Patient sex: M
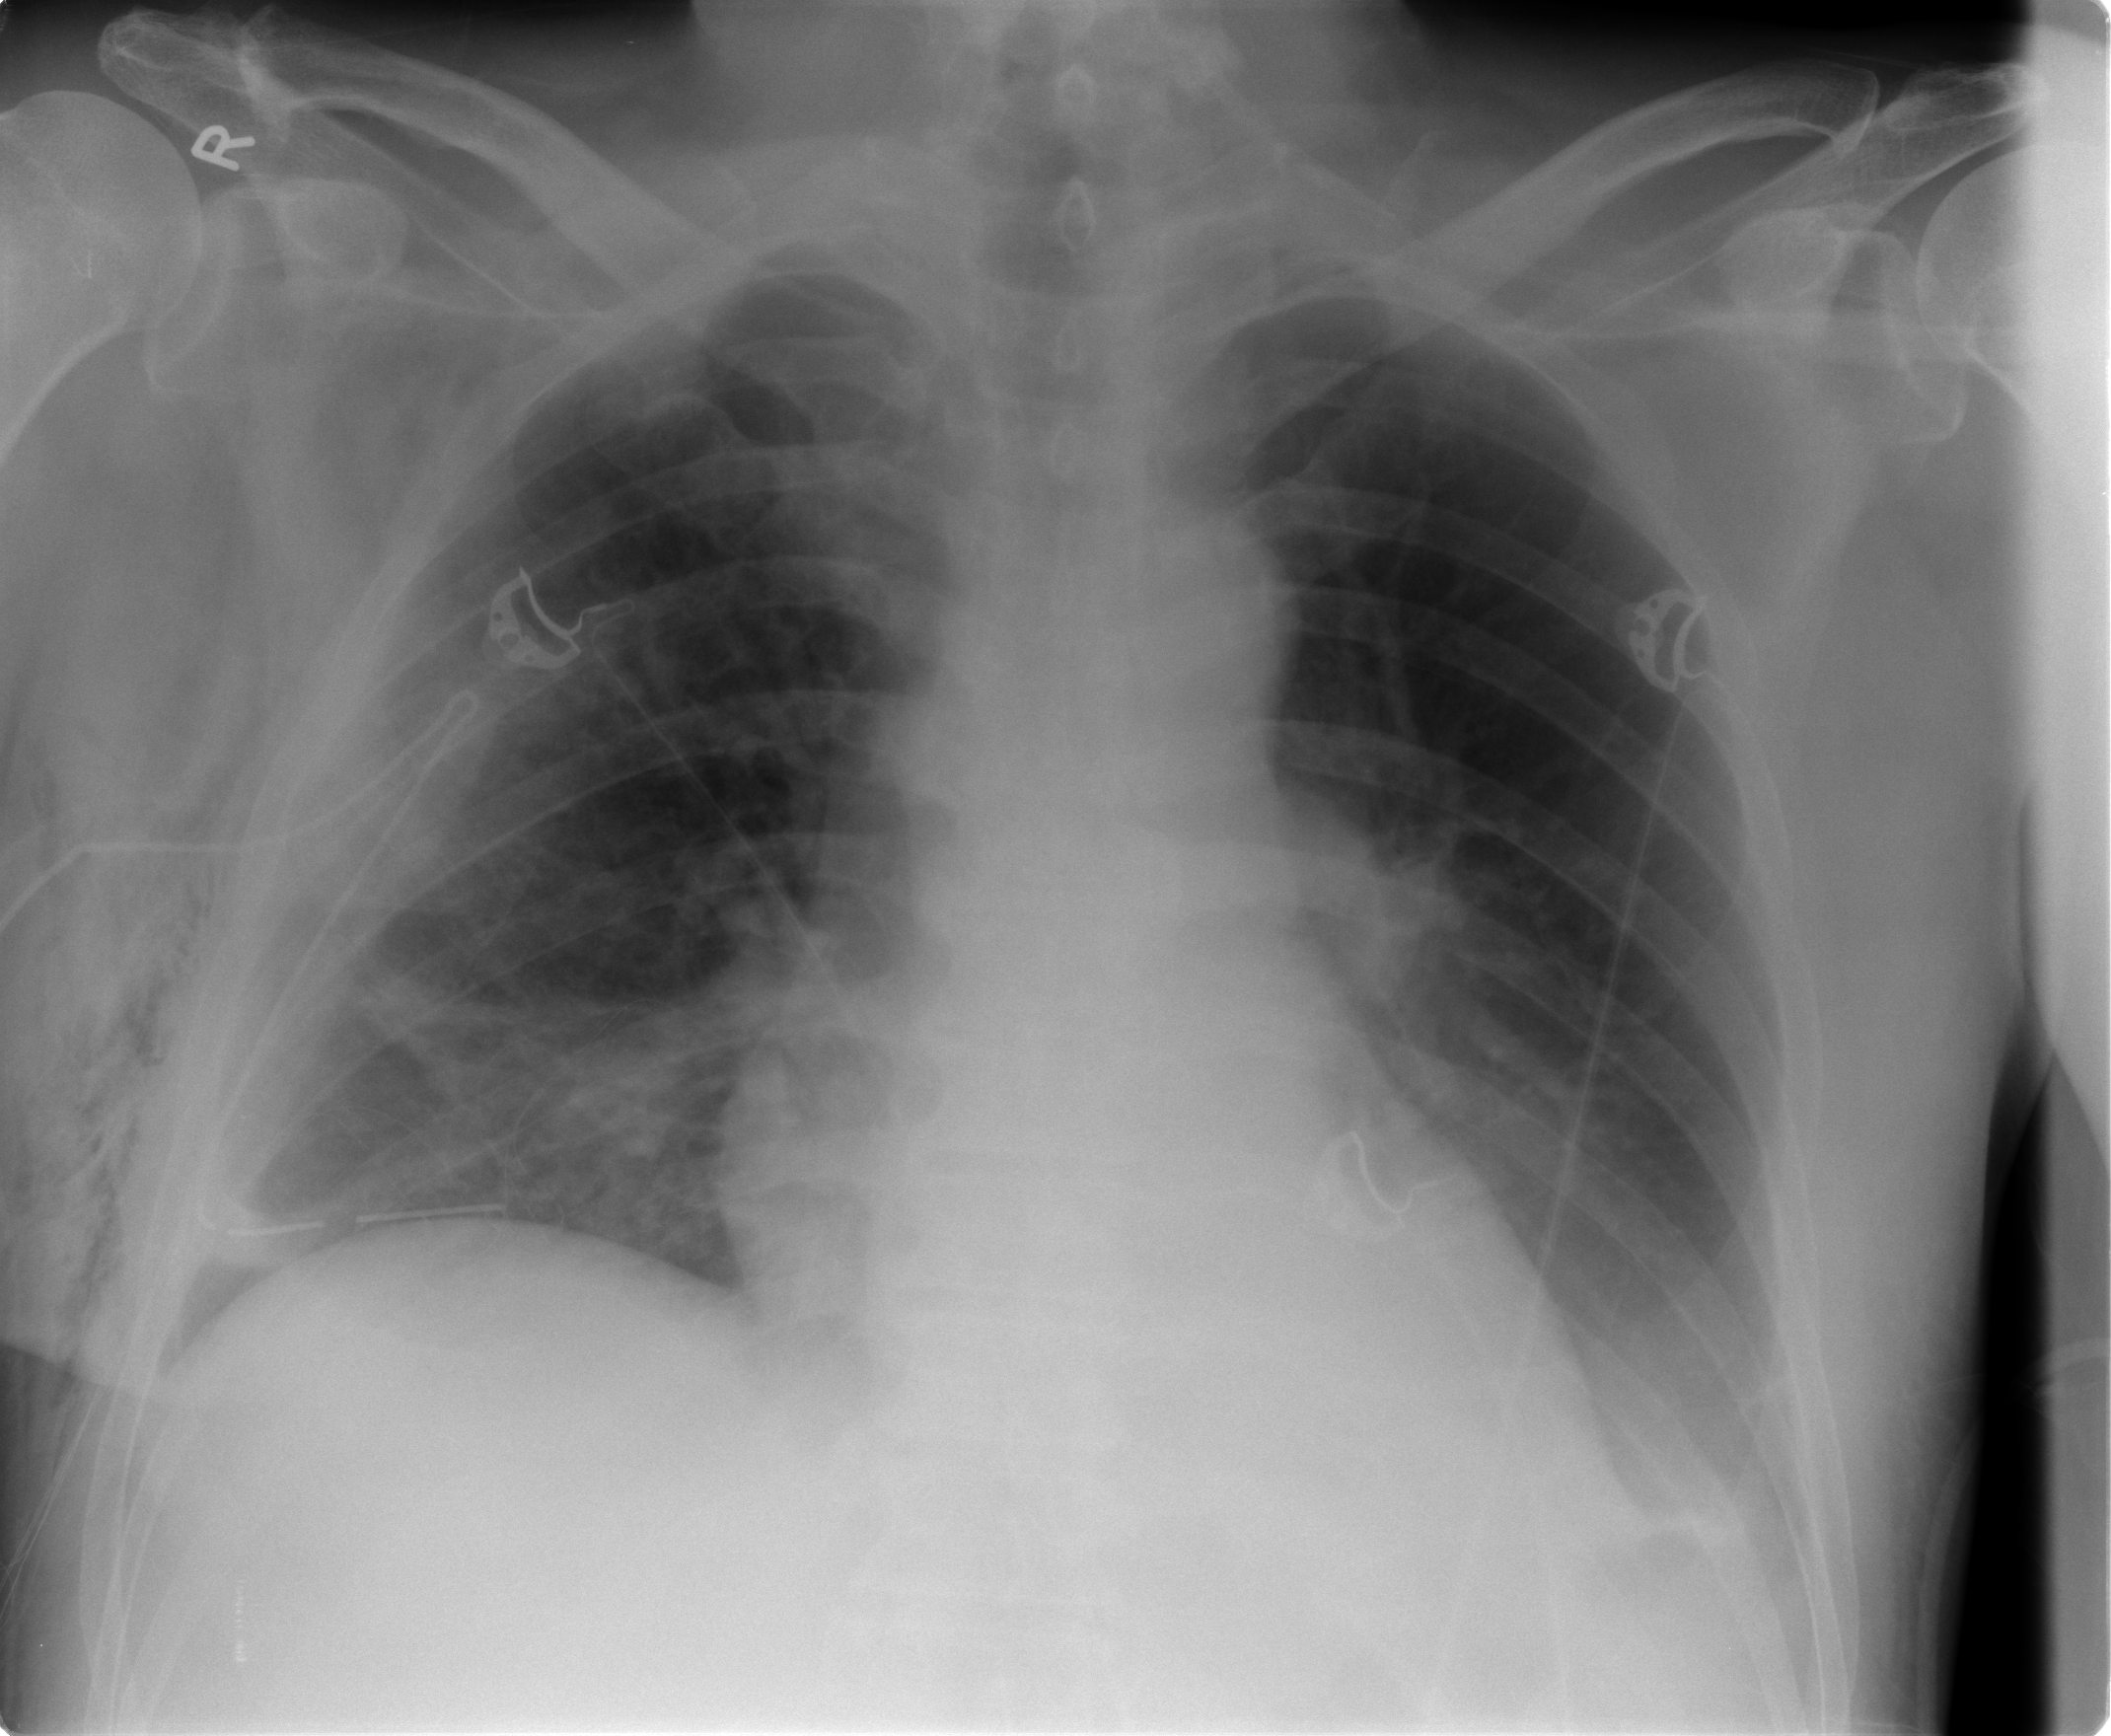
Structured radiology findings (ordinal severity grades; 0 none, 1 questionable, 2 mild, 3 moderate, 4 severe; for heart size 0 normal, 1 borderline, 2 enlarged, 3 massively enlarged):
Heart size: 2
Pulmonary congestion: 2
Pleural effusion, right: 0
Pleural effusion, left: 2
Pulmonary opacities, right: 0
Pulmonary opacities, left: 0
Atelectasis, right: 2
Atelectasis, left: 0